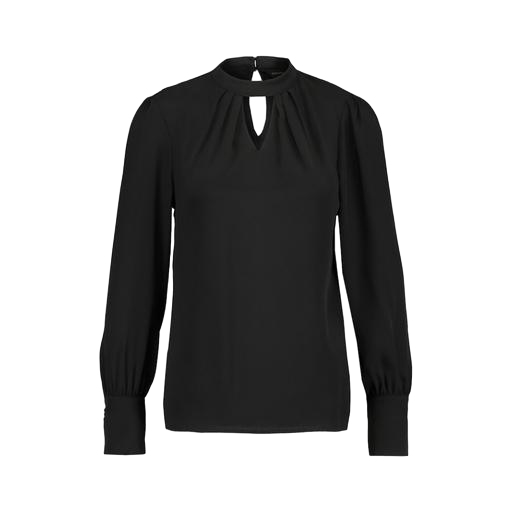
vero moda black high neck blouse, black keyhole neckline blouse, high-neck blouse, white background